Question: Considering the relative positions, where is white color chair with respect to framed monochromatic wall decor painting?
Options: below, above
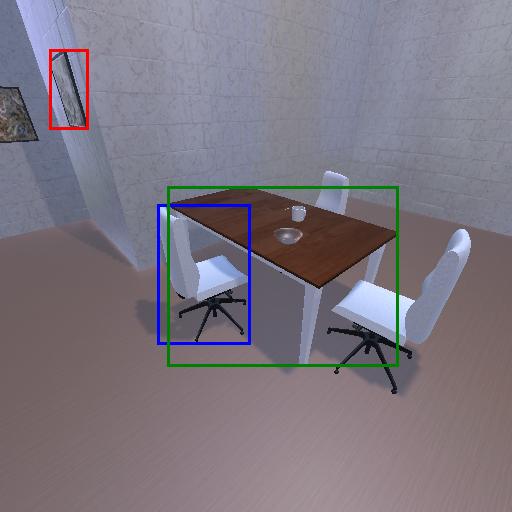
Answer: below